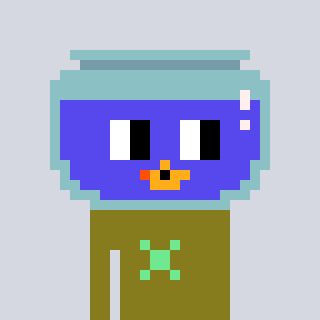
a pixel art character with square blue glasses, a goldfish-shaped head and a gunk-colored body on a cool background